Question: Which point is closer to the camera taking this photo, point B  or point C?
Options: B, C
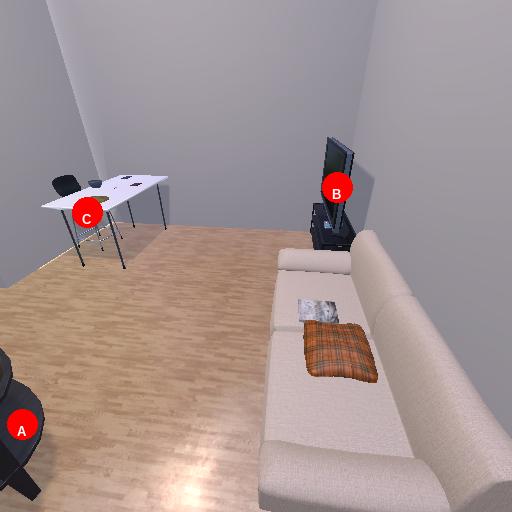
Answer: B